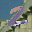
Label: 2